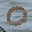
Label: 0